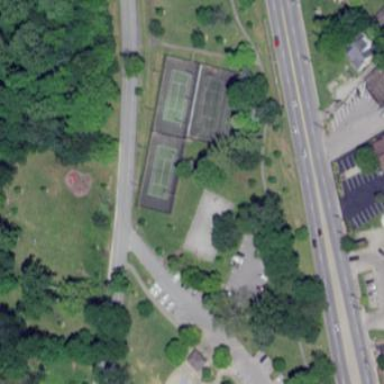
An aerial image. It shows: Tennis court on pitch.